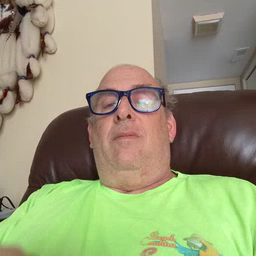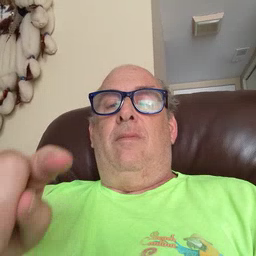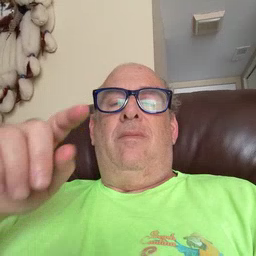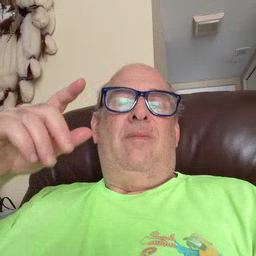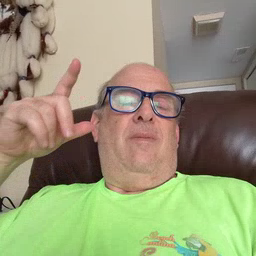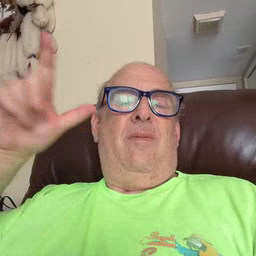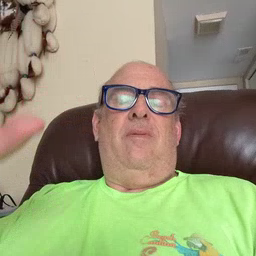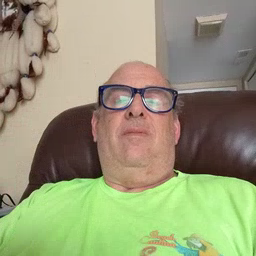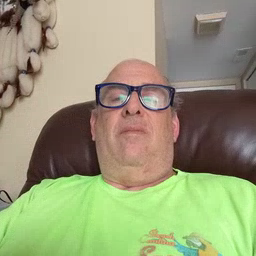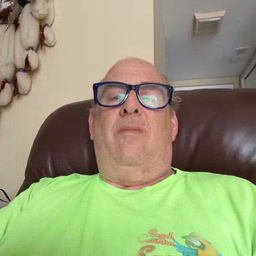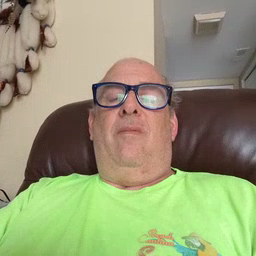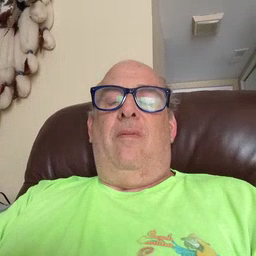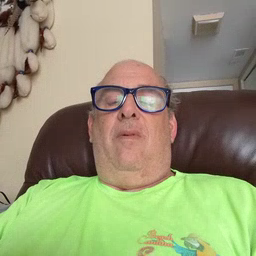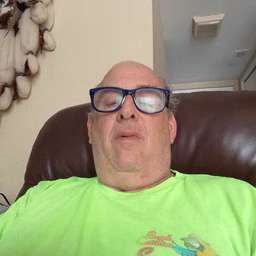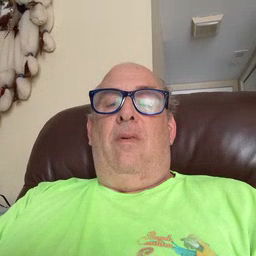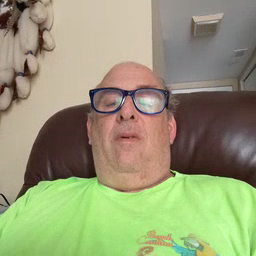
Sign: loud